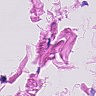
Metastatic tissue present: no